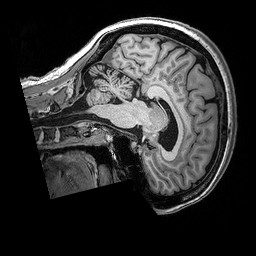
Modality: T1w
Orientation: sagittal
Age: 28
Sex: female